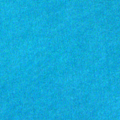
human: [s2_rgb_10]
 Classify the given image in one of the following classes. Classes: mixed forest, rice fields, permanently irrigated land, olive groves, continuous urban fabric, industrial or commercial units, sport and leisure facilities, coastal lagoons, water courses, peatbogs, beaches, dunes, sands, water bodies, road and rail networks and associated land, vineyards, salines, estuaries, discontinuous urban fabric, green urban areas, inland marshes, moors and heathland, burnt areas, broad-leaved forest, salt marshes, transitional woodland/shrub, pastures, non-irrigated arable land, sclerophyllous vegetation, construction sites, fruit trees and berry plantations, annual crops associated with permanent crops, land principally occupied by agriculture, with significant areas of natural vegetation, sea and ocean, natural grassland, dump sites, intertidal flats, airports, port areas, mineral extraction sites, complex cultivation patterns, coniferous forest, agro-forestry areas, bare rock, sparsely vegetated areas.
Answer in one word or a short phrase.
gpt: sea and ocean